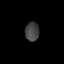
Tissue: lung
Cell type: Epithelial cells
Senescence score: 0.2256
Nuclear area (px): 258
Mean DAPI intensity: 67.527